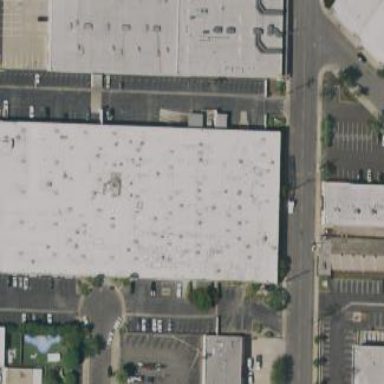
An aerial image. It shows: Industrial building.